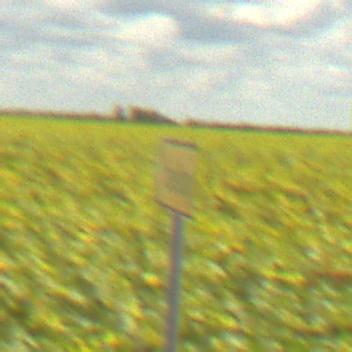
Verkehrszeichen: UmleitungswegweiserLinksweisend
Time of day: Midday
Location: Outdoor (RoadRail)
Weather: PartlyCloudy
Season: NotSpecified
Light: Natural